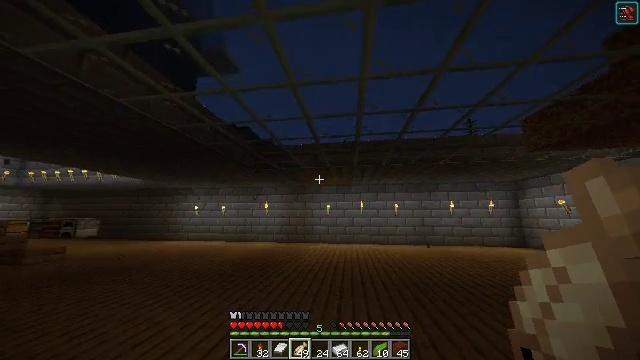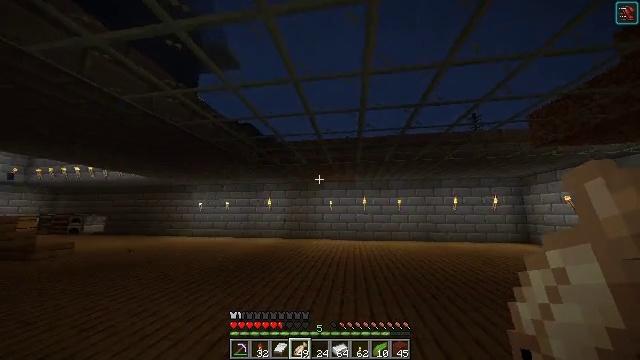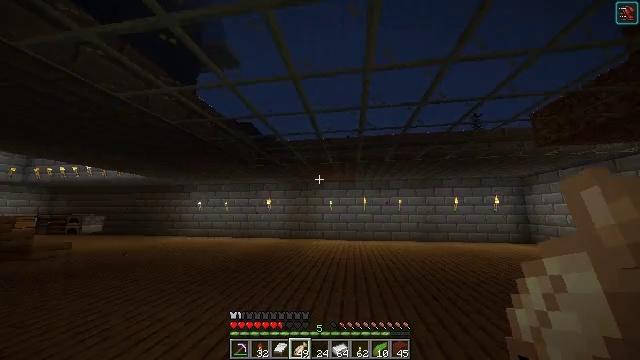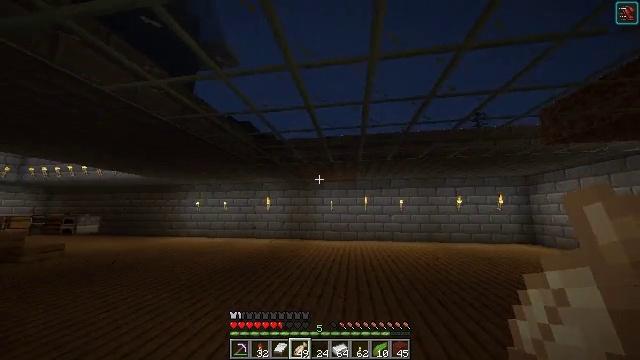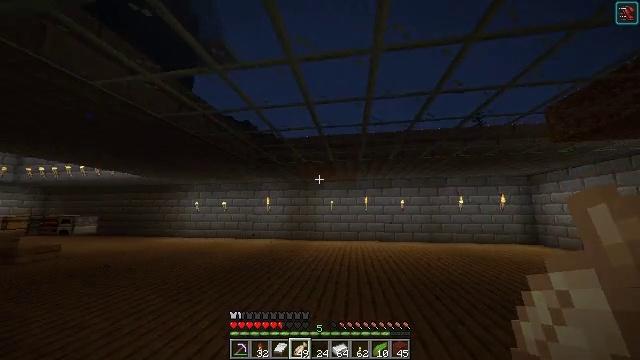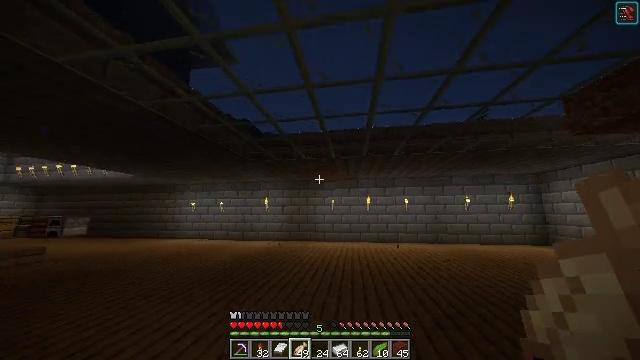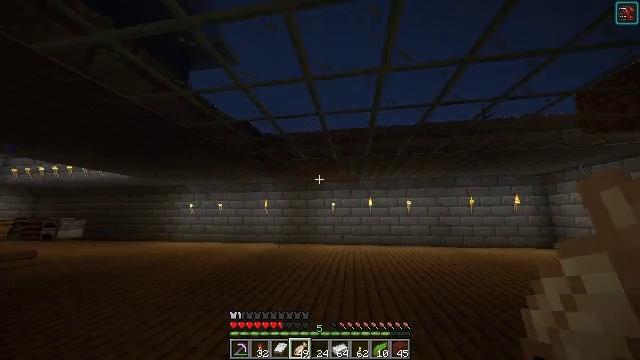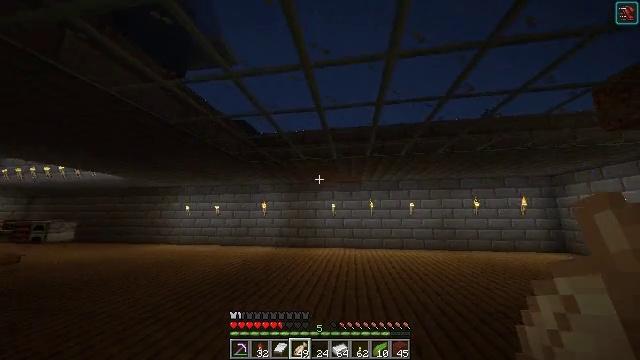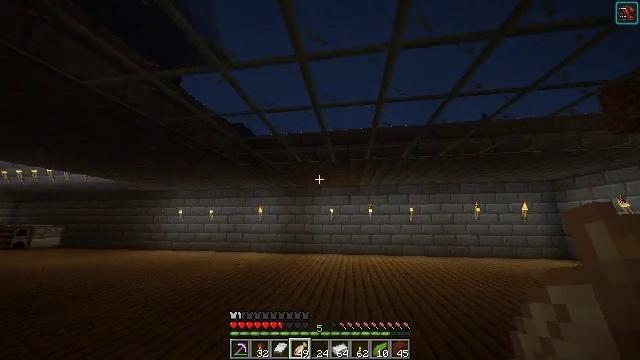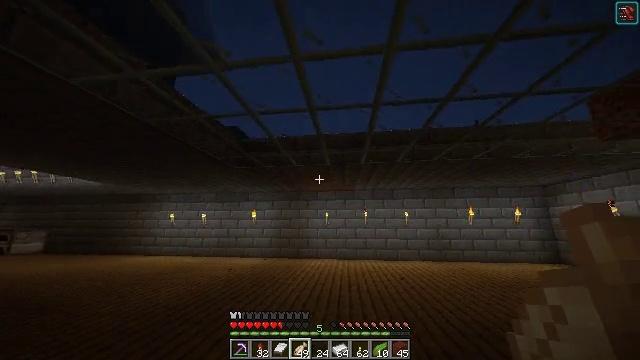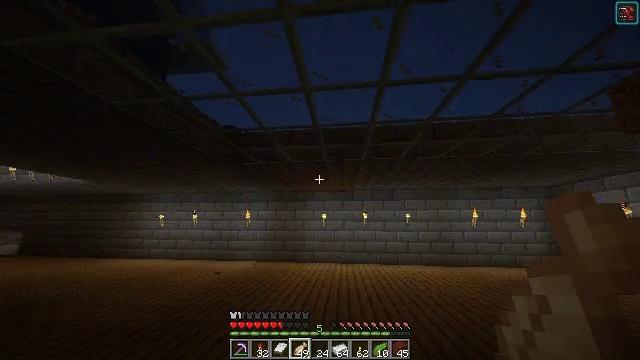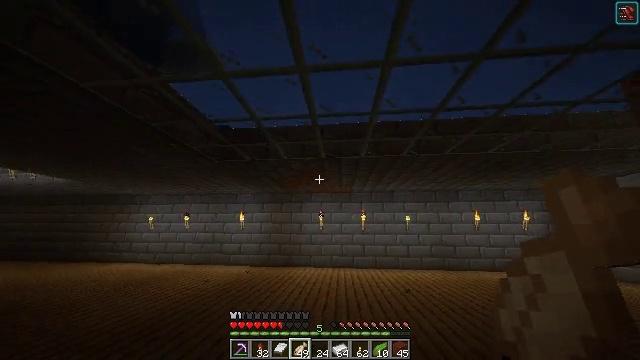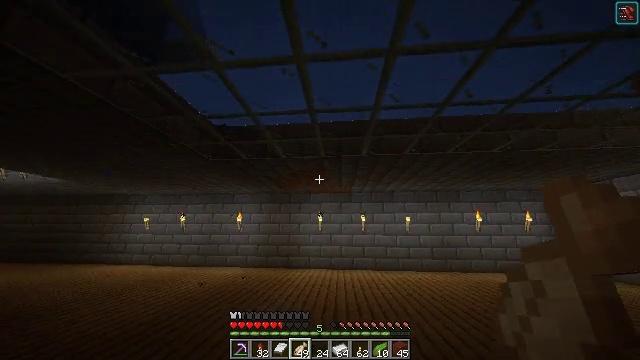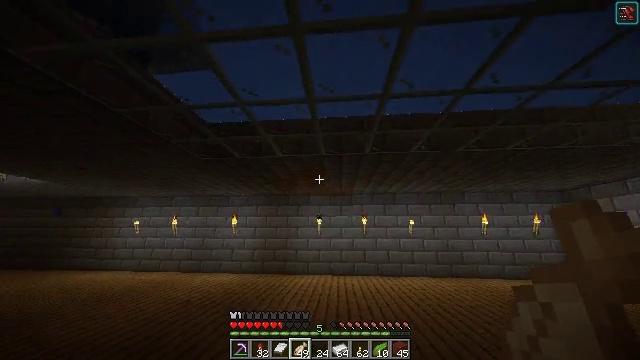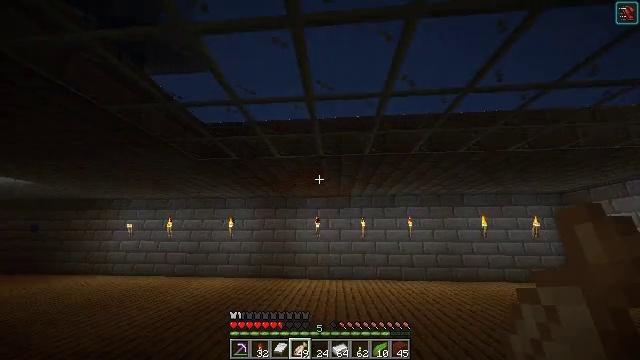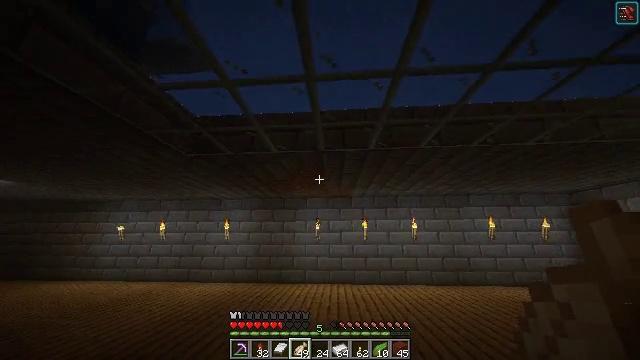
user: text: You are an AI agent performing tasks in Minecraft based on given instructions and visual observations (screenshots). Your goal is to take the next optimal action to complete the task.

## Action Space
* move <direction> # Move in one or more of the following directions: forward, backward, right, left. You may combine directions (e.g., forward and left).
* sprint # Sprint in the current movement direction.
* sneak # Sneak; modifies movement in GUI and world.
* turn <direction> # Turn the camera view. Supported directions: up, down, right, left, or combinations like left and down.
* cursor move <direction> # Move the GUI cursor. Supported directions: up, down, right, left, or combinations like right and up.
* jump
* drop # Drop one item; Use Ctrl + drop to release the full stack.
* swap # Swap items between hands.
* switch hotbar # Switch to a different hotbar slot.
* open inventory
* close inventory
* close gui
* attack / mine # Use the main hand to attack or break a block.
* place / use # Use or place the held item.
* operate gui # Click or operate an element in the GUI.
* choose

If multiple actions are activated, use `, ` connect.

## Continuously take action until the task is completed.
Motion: motion action
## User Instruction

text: In the crafting table, craft iron nugget.
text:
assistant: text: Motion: turn down
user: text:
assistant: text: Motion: move forward
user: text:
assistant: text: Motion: move forward
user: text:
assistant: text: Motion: move forward
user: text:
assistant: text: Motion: move forward
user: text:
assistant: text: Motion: move forward
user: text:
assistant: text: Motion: move forward
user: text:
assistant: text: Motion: move forward, turn up
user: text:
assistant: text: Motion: move forward, turn right and up
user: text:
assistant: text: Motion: move forward
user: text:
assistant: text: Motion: move forward
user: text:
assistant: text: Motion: move forward
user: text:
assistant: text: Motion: move forward
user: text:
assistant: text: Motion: move forward
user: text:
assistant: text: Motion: move forward
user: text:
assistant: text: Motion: move forward
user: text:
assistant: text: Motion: move forward, turn up
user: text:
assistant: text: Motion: move forward, turn up
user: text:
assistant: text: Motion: move forward, turn right and up
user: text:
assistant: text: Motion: move forward, turn right and up
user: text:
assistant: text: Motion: move forward, turn right and up
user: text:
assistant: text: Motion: move forward, turn right and up
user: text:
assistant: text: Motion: move forward, turn right
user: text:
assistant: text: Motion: move forward, turn right
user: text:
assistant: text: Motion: move forward, turn right
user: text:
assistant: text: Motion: turn right
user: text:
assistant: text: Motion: turn right
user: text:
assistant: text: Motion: turn right
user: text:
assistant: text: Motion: turn right
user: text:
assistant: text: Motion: turn right